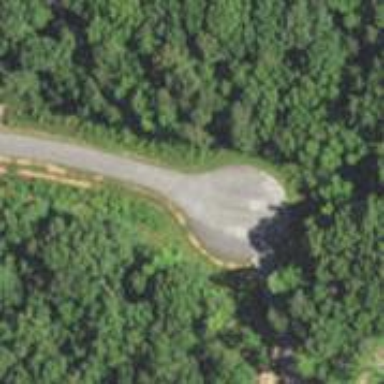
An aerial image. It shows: Turning circle on the road.